Aerial crown-view tile of a tropical tree (Barro Colorado Island, Panama), acquired 20240611:
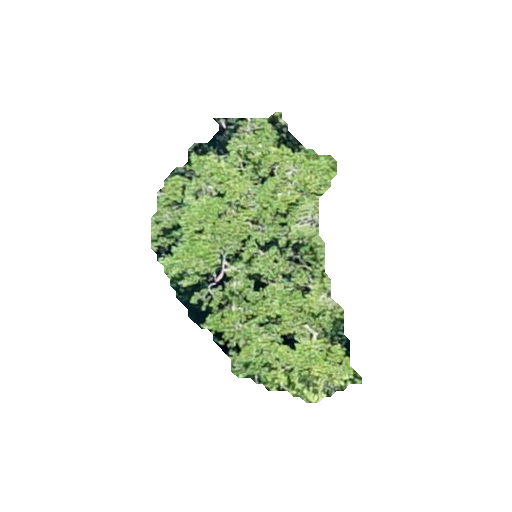
Species: Brosimum alicastrum
GBIF accepted scientific name: Brosimum alicastrum
Crown area: 60.264 m²